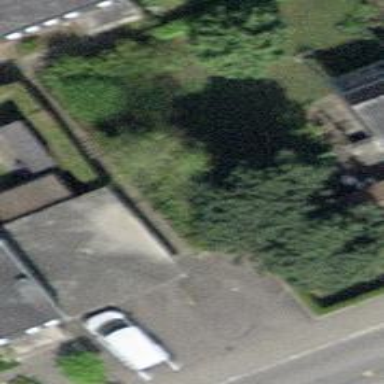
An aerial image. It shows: Garage.